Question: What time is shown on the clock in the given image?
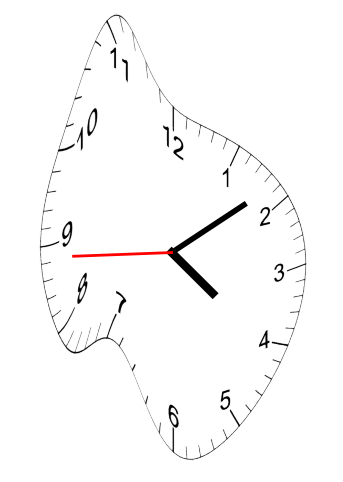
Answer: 04:08:44